Question: i am making an navigation based application. In this application i am drawing a route from points selected by the user. I have requirement of recalculating route if user is not following the route.
for Calculating the route i have used 'Google direction API'. and for drawing the route i have used this code
'''
- (void) drawRoute:(NSArray *) path
{
NSInteger numberOfSteps = path.count;
[self.objMapView removeOverlays: self.objMapView.overlays];
CLLocationCoordinate2D coordinates[numberOfSteps];
for (NSInteger index = 0; index < numberOfSteps; index++)
{
CLLocation *location = [path objectAtIndex:index];
CLLocationCoordinate2D coordinate = location.coordinate;
coordinates[index] = coordinate;
}
for( id <MKOverlay> ovr in [self.objMapView overlays])
{
MKPolylineView *polylineView = [[MKPolylineView alloc] initWithPolyline:ovr];
if (polylineView.tag == 22)
{
[self.objMapView removeOverlay:ovr];
}
[polylineView release];
}
MKPolyline *polyLine = [MKPolyline polylineWithCoordinates:coordinates count:numberOfSteps];
[self.objMapView addOverlay:polyLine];
}
'''
Till now every thing is okey.
Now, i want a notification if user is out of route (more than 100 meters).and i can get the notification also
PROBLEM:~ if road is straight (more than 100mt) then i cant get points on the road. To explain the problem i have attached the image...

In this image suppose black line is my path (polyline) and red circles are the points i got form google apis. but in the straight path shown as blue circle i cant get points to compare and in this path recalculation function is called.
Can any one tell me the solution from which i can get all points of route even if it is a straight road.
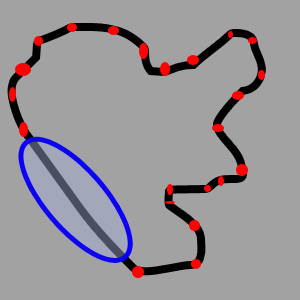
Answer: I know this is an old thread, but recently ran into the same problem and found an OK solution.
The concept is that you don't calculate the distance to EACH line segment but only to the TWO segments connected to the closest point.
1. calculate the distance of your current location to all the points in the MKPolyline and take the minimum from that. (There's probably some nice way to optimize this. Like not iterating through all the points on every location update, but don't have time to dig in to that now).
2. You now know the distance to the closest polyline-point. However that point might still be far away while the polyline itself (connecting this point and the previous or the next point) might be closer. So, calculate the distance between your current location and these two line-segments and you have the closest distance.
Now, this is not waterproof. While it minimizes the nr of api calls, on some occasions (If you have crazy bends and curves in the MKPolyline) it might call the api while not needed, but hey, then the same line will be drawn again, no damage done. In my tests it worked fine and you can also adjust the accuracy. I've set it to 200m (0.2km) in the code below.
'''
//Get Coordinates of points in MKPolyline
NSUInteger pointCount = routeLineGuidanceTurn.pointCount;
CLLocationCoordinate2D *routeCoordinates = malloc(pointCount * sizeof(CLLocationCoordinate2D));
[routeLineGuidanceTurn getCoordinates:routeCoordinates
range:NSMakeRange(0, pointCount)];
NSLog(@"route pointCount = %d", pointCount);
//Determine Minimum Distance and GuidancePoints from
double MinDistanceFromGuidanceInKM = 1000;
CLLocationCoordinate2D prevPoint;
CLLocationCoordinate2D pointWithMinDistance;
CLLocationCoordinate2D nextPoint;
for (int c=0; c < pointCount; c++)
{
double newDistanceInKM = [self distanceBetweentwoPoints:Currentcordinate.latitude longitude:Currentcordinate.longitude Old:routeCoordinates[c].latitude longitude:routeCoordinates[c].longitude];
if (newDistanceInKM < MinDistanceFromGuidanceInKM) {
MinDistanceFromGuidanceInKM = newDistanceInKM;
prevPoint = routeCoordinates[MAX(c-1,0)];
pointWithMinDistance = routeCoordinates[c];
nextPoint = routeCoordinates[MIN(c+1,pointCount-1)];
}
}
free(routeCoordinates);
NSLog(@"MinDistanceBefore: %f",MinDistanceFromGuidanceInKM);
//If minimum distance > 200m we might have to recalc GuidanceLine.
//To be sure we take the two linesegments connected to the point with the shortest distance and calculate the distance from our current position to that linedistance.
if (MinDistanceFromGuidanceInKM > 0.2) {
MinDistanceFromGuidanceInKM = MIN(MIN([self lineSegmentDistanceFromOrigin:Currentcordinate onLineSegmentPointA:prevPoint pointB:pointWithMinDistance], [self lineSegmentDistanceFromOrigin:Currentcordinate onLineSegmentPointA:pointWithMinDistance pointB:nextPoint]),MinDistanceFromGuidanceInKM);
if (MinDistanceFromGuidanceInKM > 0.2) {
// Call the API and redraw the polyline.
}
}
'''
Here's the fun that calculate sthe distance between two points. I know there is a built in function for it, but had it in my code already.
'''
-(double)distanceBetweentwoPoints:(double)Nlat longitude:(double)Nlon Old:(double)Olat longitude:(double)Olon {
//NSLog(@"distanceBetweentwoPoints");
double Math=3.<PHONE>;
double radlat1 = Math* Nlat/180;
double radlat2 = Math * Olat/180;
double theta = Nlon-Olon;
double radtheta = Math * theta/180;
double dist = sin(radlat1) * sin(radlat2) + cos(radlat1) * cos(radlat2) * cos(radtheta);
if (dist>1) {dist=1;} else if (dist<-1) {dist=-1;}
dist = acos(dist);
dist = dist * 180/Math;
dist = dist * 60 * 1.1515;
return dist * 1.609344;
}
'''
And here's the bit that calculates the distance between a point and a line segment between two other points. I got this from here: <URL> Modified it a bit to work with CLLocationCoordinate2D and return the distance.
'''
- (CGFloat)lineSegmentDistanceFromOrigin:(CLLocationCoordinate2D)origin onLineSegmentPointA:(CLLocationCoordinate2D)pointA pointB:(CLLocationCoordinate2D)pointB {
CGPoint dAP = CGPointMake(origin.longitude - pointA.longitude, origin.latitude - pointA.latitude);
CGPoint dAB = CGPointMake(pointB.longitude - pointA.longitude, pointB.latitude - pointA.latitude);
CGFloat dot = dAP.x * dAB.x + dAP.y * dAB.y;
CGFloat squareLength = dAB.x * dAB.x + dAB.y * dAB.y;
CGFloat param = dot / squareLength;
CGPoint nearestPoint;
if (param < 0 || (pointA.longitude == pointB.longitude && pointA.latitude == pointB.latitude)) {
nearestPoint.x = pointA.longitude;
nearestPoint.y = pointA.latitude;
} else if (param > 1) {
nearestPoint.x = pointB.longitude;
nearestPoint.y = pointB.latitude;
} else {
nearestPoint.x = pointA.longitude + param * dAB.x;
nearestPoint.y = pointA.latitude + param * dAB.y;
}
CGFloat dx = origin.longitude - nearestPoint.x;
CGFloat dy = origin.latitude - nearestPoint.y;
return sqrtf(dx * dx + dy * dy) * 100;
}
'''